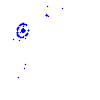
Particle: electron